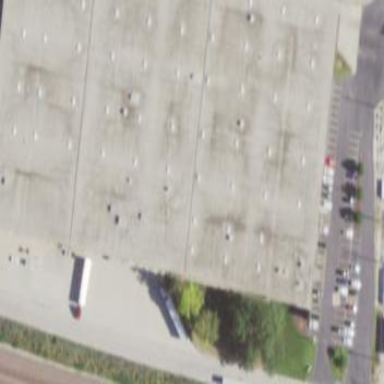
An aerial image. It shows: Industrial building being used for industrial purposes.